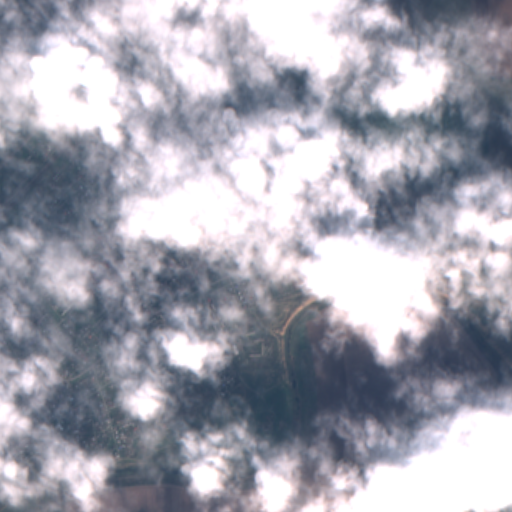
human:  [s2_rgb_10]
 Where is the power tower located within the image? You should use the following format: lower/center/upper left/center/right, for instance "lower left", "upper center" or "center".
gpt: The power tower is located in the upper left of the image.
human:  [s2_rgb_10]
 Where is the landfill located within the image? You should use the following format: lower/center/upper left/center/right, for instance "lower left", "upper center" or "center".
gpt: There is no landfill in the image.